Question: I have a 'UITableView', Each cell has a view like below image, a 'UIScrollView' in and another view on the UIScrollView.
UIScrollView contains multiple images and user should be able to see them by swiping right or left on the table cell, But as second View () covered UIScrollview, Scrolling not work when I swipe my finger in this area, But in the top of red area it's ok and works perfect.

I see in the other application that have this feature that scrolling is possible in all cell height even when they have other views that covered the background.
I should be grateful if you share your suggestions with me :)
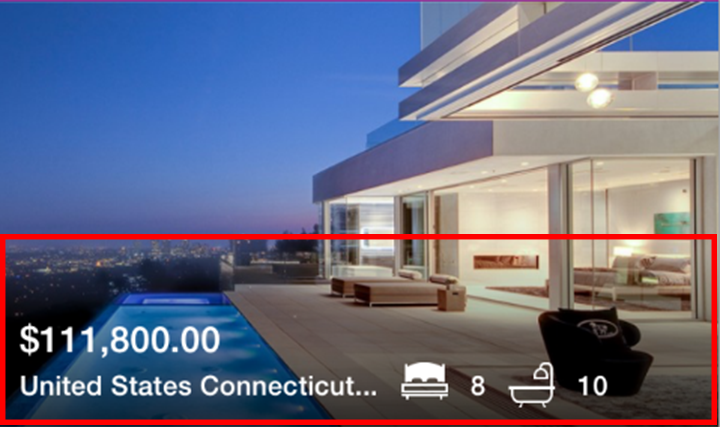
Answer: try disable userInteraction on the view in the red area, this will allow touches to pass though it. this can be done through the storyboard, or just go 'view.userInteractionEnabled = false'